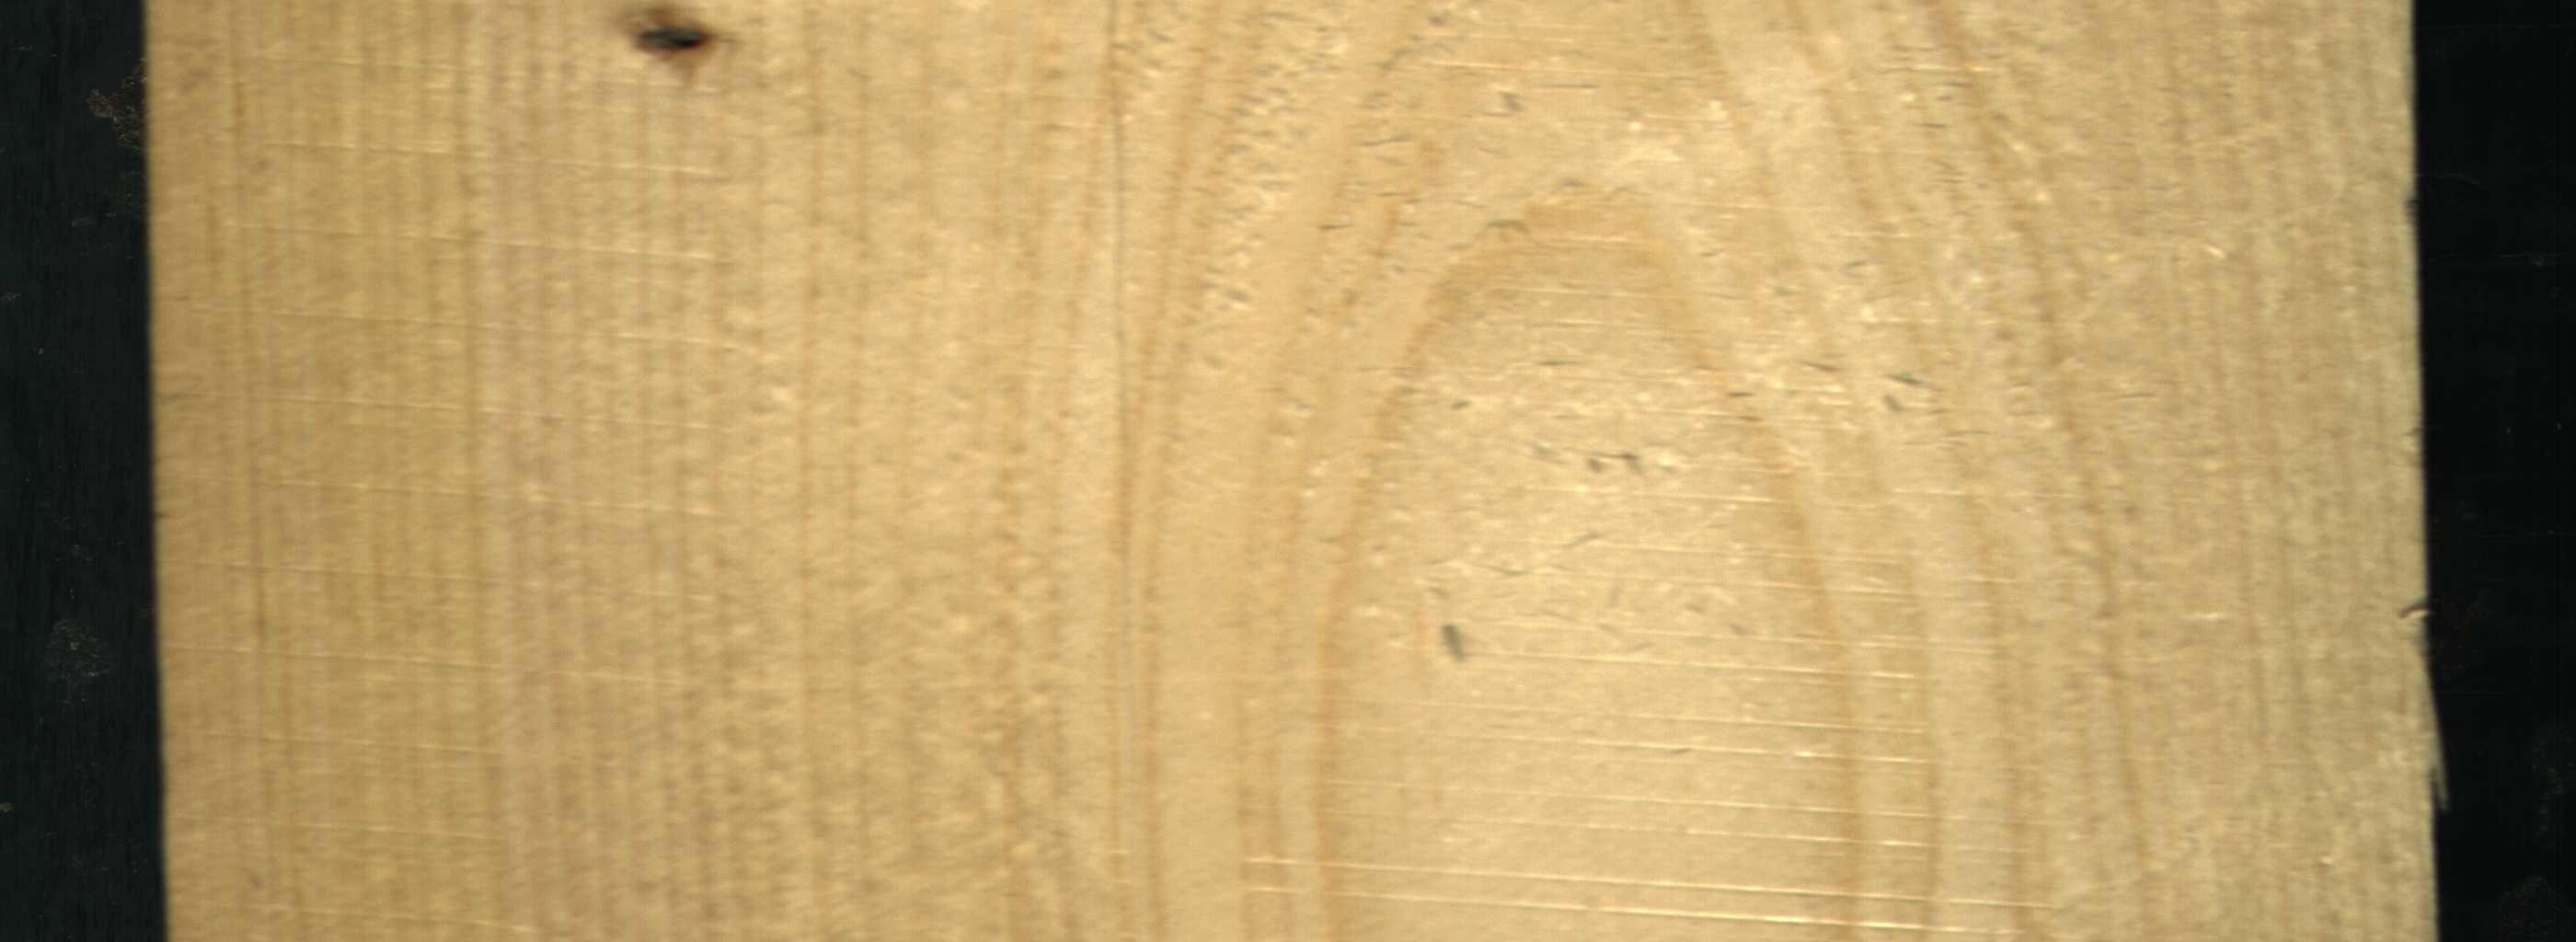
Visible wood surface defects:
Dead_Knot